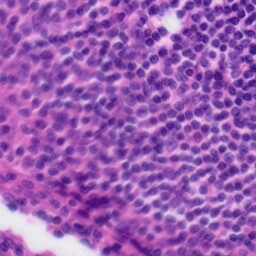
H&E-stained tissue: Tonsil